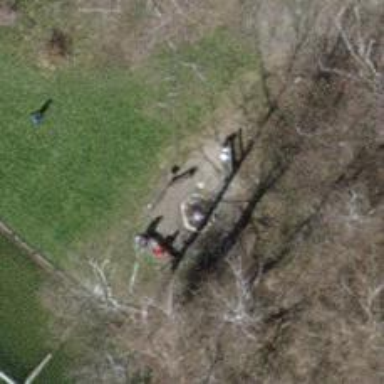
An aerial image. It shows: Picnic site with barbecue amenities available.